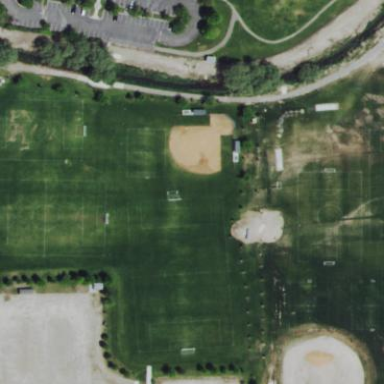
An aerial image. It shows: Grass pitch designated for soccer.